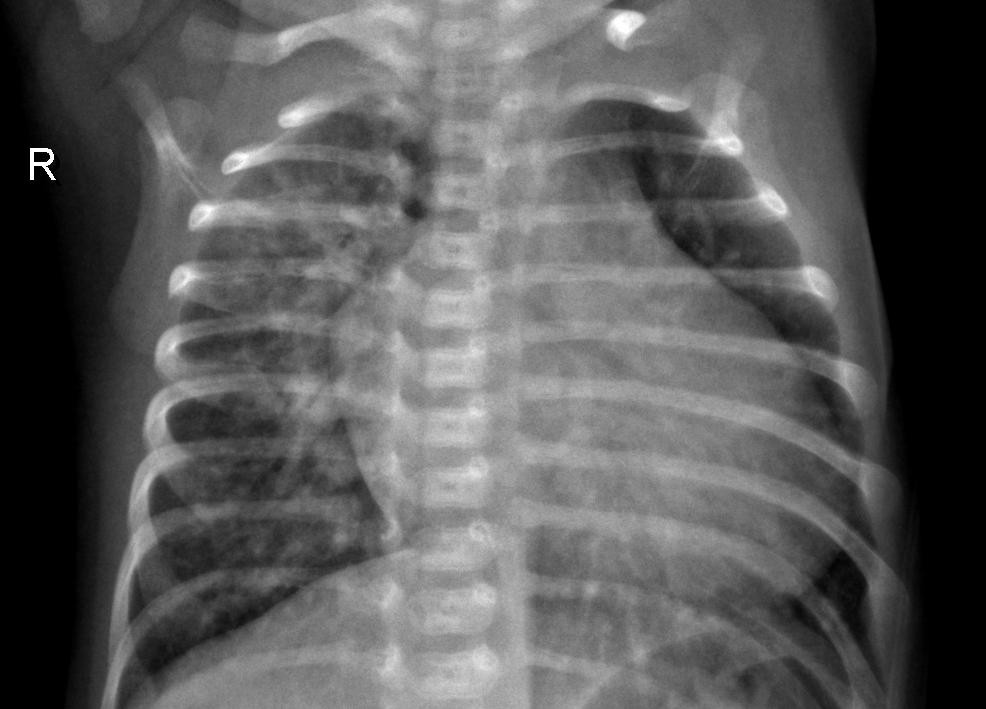
Diagnosis: PNEUMONIA